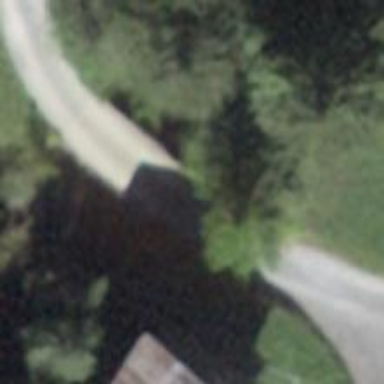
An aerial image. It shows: Track road on bridge.